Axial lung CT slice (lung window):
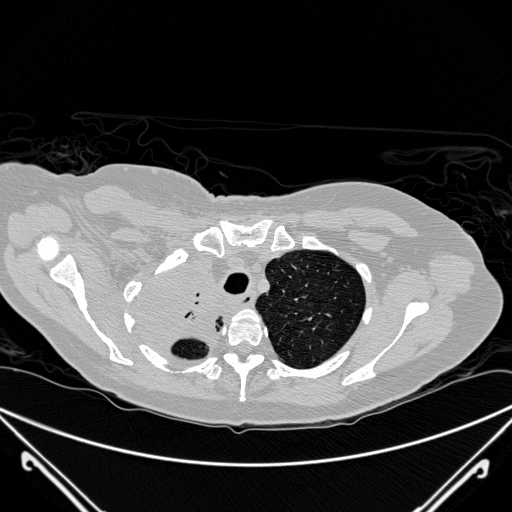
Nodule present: no